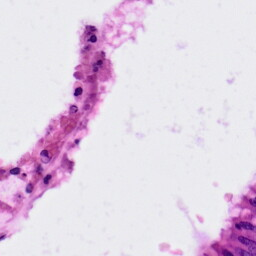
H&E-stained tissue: Colon